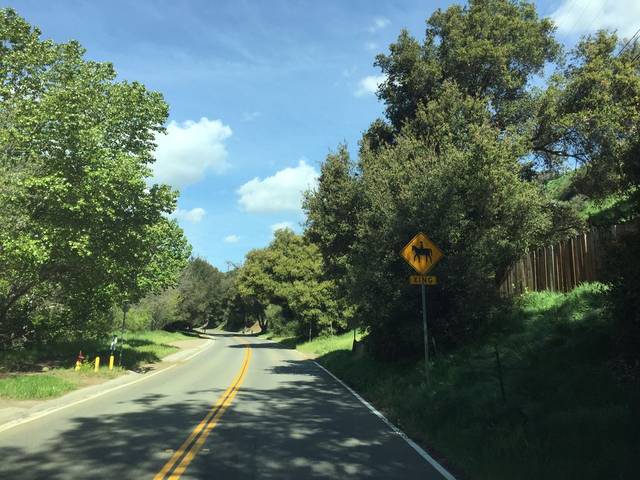
Region: United States
Coordinates: 34.08, -118.701